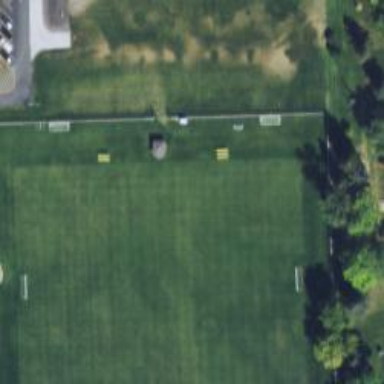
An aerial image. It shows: Soccer pitch for leisureland activities.